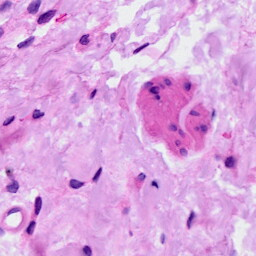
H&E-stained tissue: Ovarian